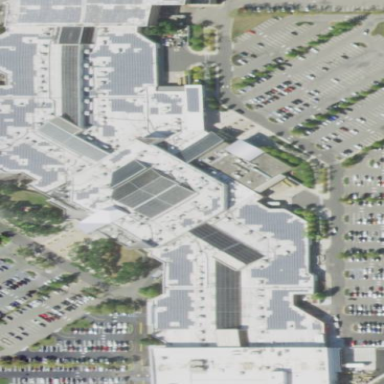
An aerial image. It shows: Mall building.